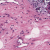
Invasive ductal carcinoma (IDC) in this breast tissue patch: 0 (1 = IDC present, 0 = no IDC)